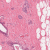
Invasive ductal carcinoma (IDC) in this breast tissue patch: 0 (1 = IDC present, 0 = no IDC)